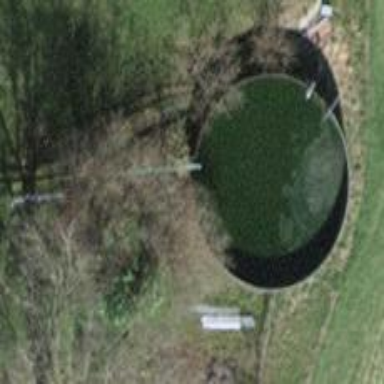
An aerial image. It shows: Storage tank with man-made structure.